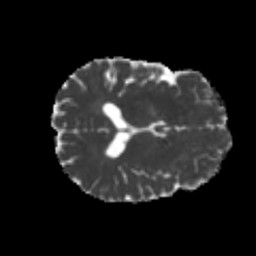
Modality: MD
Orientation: axial
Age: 21
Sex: male
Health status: healthy
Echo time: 0.074 s